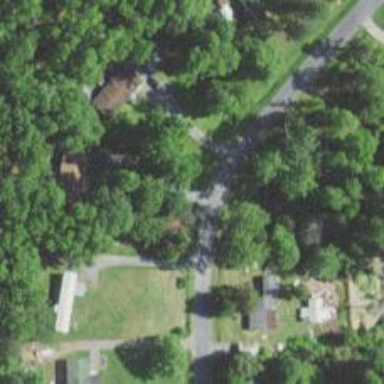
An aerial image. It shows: Driveway.